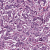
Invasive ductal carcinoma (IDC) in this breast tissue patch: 1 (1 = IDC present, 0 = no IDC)